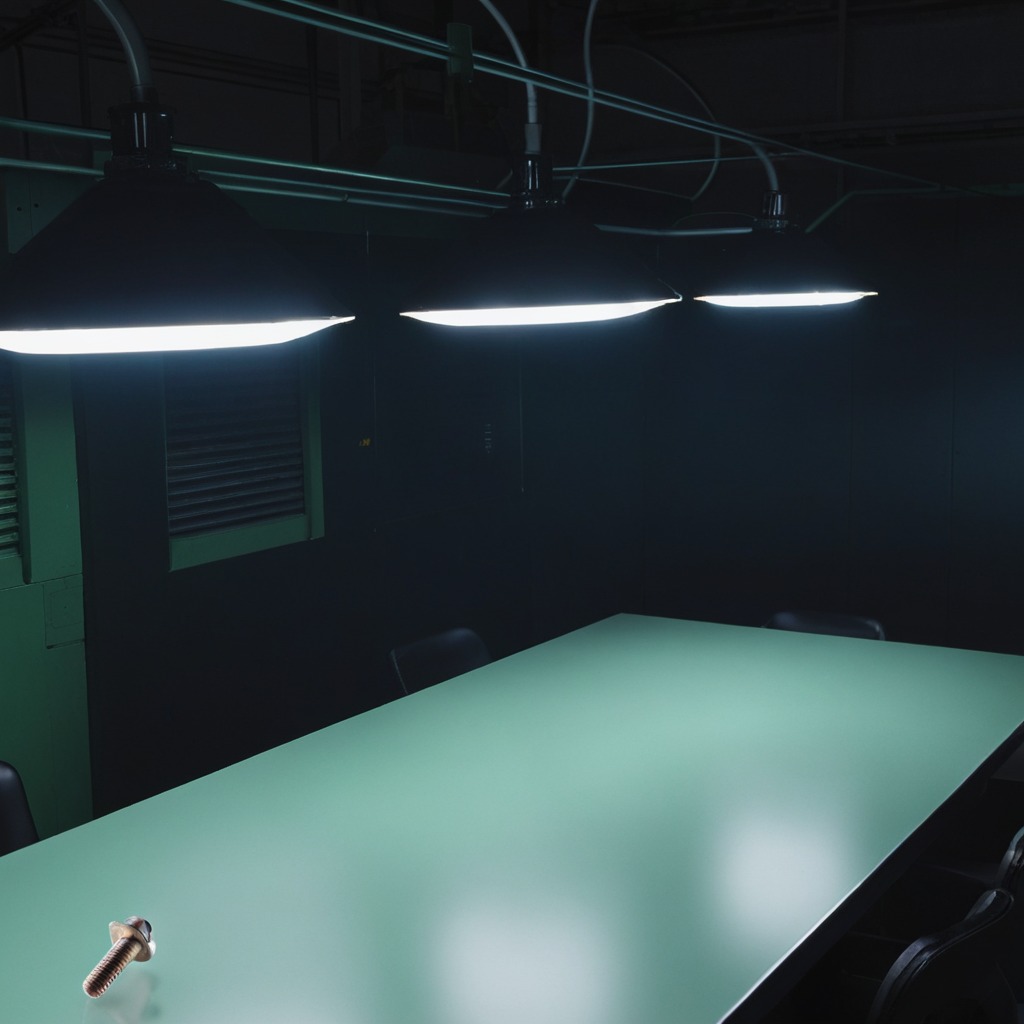
A metal screw lying on a clean empty table in a railway signal maintenance room lit by harsh overhead fluorescents photorealistic surface textures crisp shadows high dynamic range